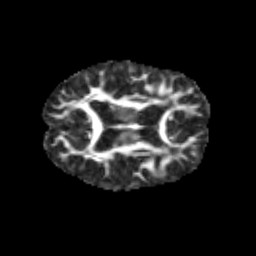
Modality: FA
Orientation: axial
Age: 10
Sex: male
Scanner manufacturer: siemens
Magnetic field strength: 3 T
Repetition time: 3.8 s
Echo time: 0.07 s